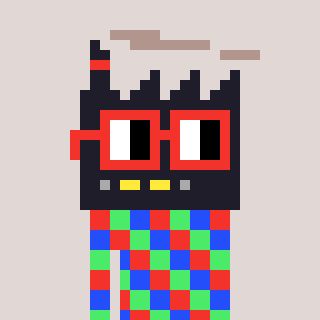
a pixel art character with square red glasses, a factory-shaped head and a darkpink-colored body on a warm background